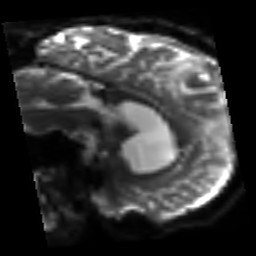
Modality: sbref
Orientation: sagittal
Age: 67
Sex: male
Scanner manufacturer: siemens
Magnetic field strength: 3 T
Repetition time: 3.2 s
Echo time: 0.081 s